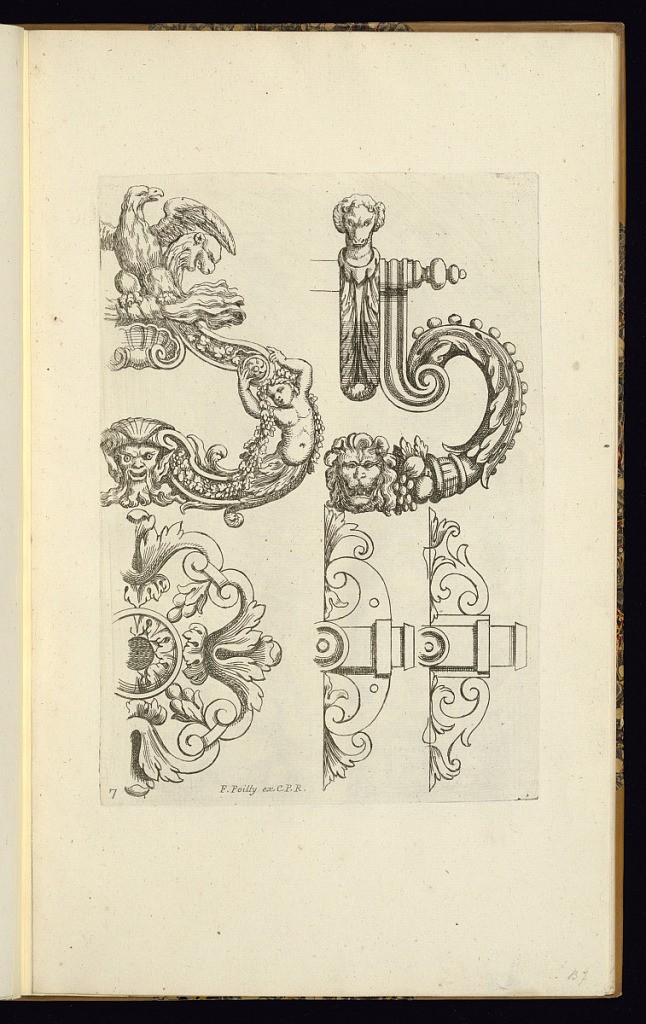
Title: Door Knocker or Handle Designs
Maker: Antoine Pierretz le jeune, French, active 1660-70
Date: ca. 1665
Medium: Etching on laid paper
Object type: Print
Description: Two half designs for door knockers or door handles featuring an eagle, lightening bolts, terminal figures, garlands of flowers, rosettes, masks, shells, scrolling acanthus leaves and fruit. Below, a half design for a rosette with fleurons and acanthus leaf motifs and two-part views of bolts(?) with similar motifs. The plate is signed and numbered.